Question: I'm trying my first proper webdev project and i'm learning the django framework.
I came here to ask about the cleanest way to use "static files", like the external CSS i'm referring to in one of my html templates. I tried reading through the <URL> but found it a little bit confusing as a beginner, i then tried googling but i noticed that most of the guides or stackoverflow answers differed slightly and i realised i needed a better understanding. Bit cheeky to ask but, could someone explain and summarise the process to me?
For reference, here is my project folder hierarchy. At the moment i'm trying to get the template 'base.html' to use the sylesheet at 'CSS/base.css':

Also one of the things that keeps throwing me off is the use of absolute filepaths. So far i've managed to get away with just using relative filepaths, which makes more sense to me as the aim is to develop on the django test server then transfer it all onto my own server when i have one. (note: perhaps it's because i have no idea how complicated that transfer process is that i don't understand why absolute filepaths are prefered). What's the issue with using relative filepaths?
I realise that this has sort of become two questions, which is against the rules, but i really think both could be answered together and if i understood one it would probably aid my understanding of the other. Any help would be much appreciated.
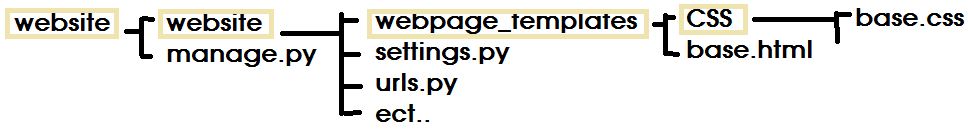
Answer: I'm going to assume you're using Django 1.3 or higher as that allows you to use 'staticfiles' (<URL>. This 'static' directory contains the JavaScript and CSS files (as well as other static files for that app.
When deploying the website, you run the 'collectstatic' command to gather all the static files into one directory. From that directory you then serve the static files to visitors of your site (i.e, Apache or a different web server can do that for you).
So the general structure of your web project could be:
- - - - - - - - -
You'll notice that the name of the Django app is repeated in the subdirectories of the 'static' and 'templates' directories. This is necessary because it keeps the files apart when they are moved to a general 'static' directory. In the above example, the 'STATIC_ROOT' is the top-level 'static' directory and into this directory all your static files will be copied.
It's definitely worth reading the documentation of 'staticfiles' as this project layout allows you to reuse Django apps in other projects with ease. For example, you can imagine a website that looks like this:
- - - - - - - - - - - - - -
The apps 'blog' and 'photos' can now easily be reused in other websites if desired.